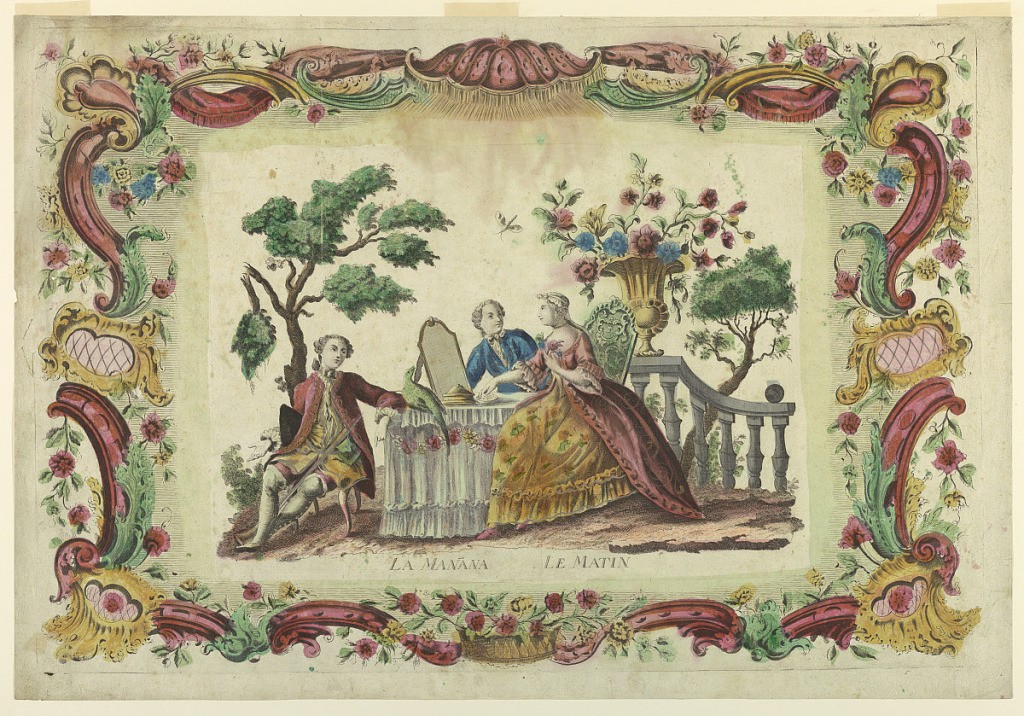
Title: Morning
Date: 1750–1775
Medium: Brush and watercolor, gold on paper
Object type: Print
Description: printed from two plates. A woman sits at a dressing table. Two men are beside and behind it. At right is a railing on which a vase of flowers stands. Trees in background. Bottom: "LA MANANA" "LE MATIN". The same wide border as in 1921-22-256.